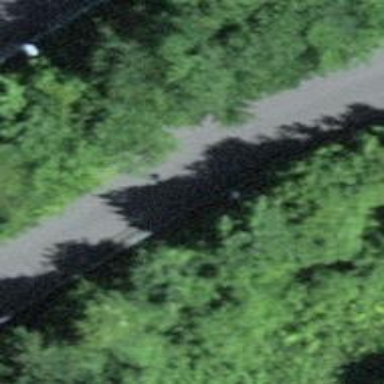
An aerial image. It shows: Residential road with asphalt surface.